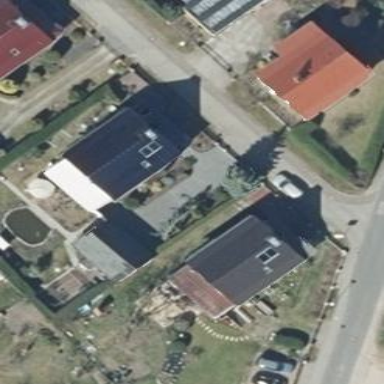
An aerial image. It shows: Black flat-roofed house with additional building parts.